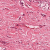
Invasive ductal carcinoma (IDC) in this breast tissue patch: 1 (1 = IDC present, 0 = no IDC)